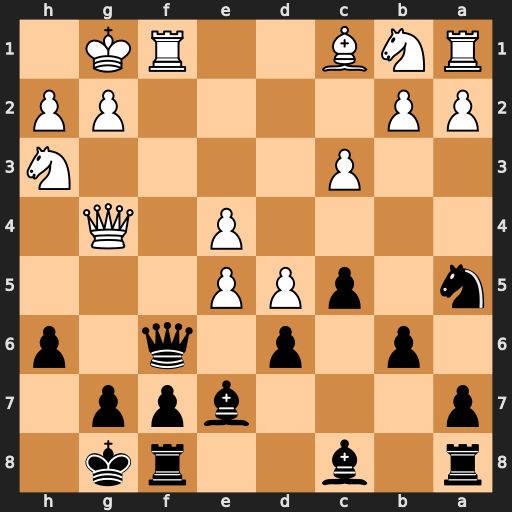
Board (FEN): r1b2rk1/p3bpp1/1p1p1q1p/n1pPP3/4P1Q1/2P4N/PP4PP/RNB2RK1
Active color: b
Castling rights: -
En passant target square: -
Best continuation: Qxf1+ Kxf1 Bxg4